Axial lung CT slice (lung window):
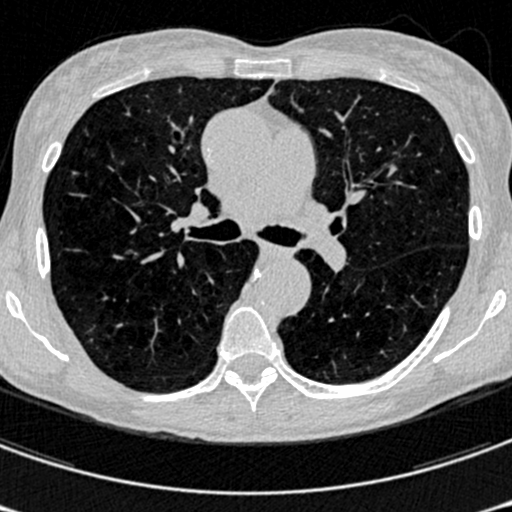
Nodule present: no